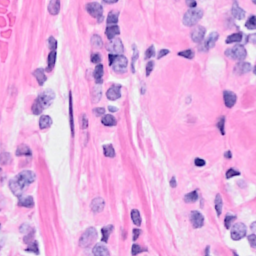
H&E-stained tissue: Breast